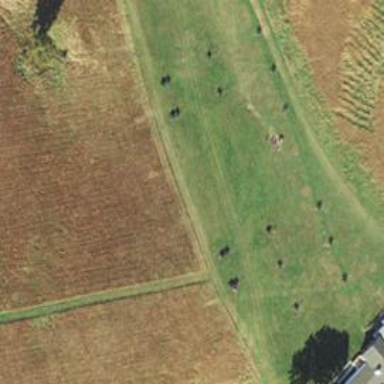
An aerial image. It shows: Historic cannon.